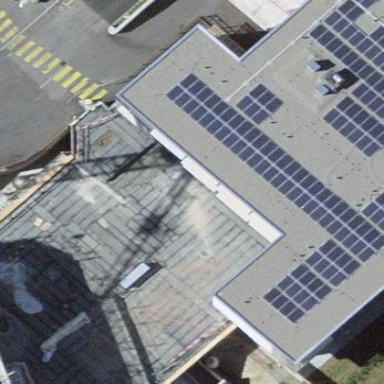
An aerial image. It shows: Solar power generator with photovoltaic panels.